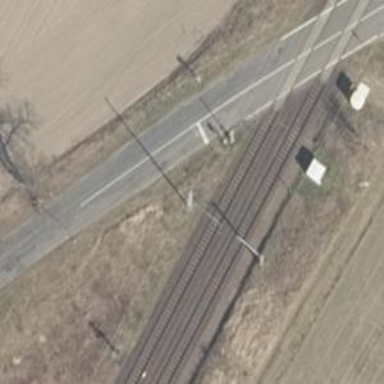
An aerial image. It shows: Railway signal.